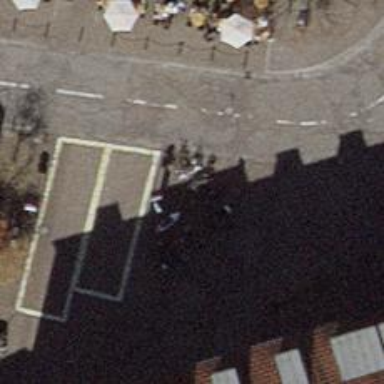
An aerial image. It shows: Bicycle parking area with stands.